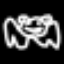
Label: frog